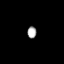
Tissue: prostate
Cell type: Epithelial cells
Senescence score: 0.3276
Nuclear area (px): 103
Mean DAPI intensity: 175.087